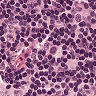
Metastatic tissue present: no